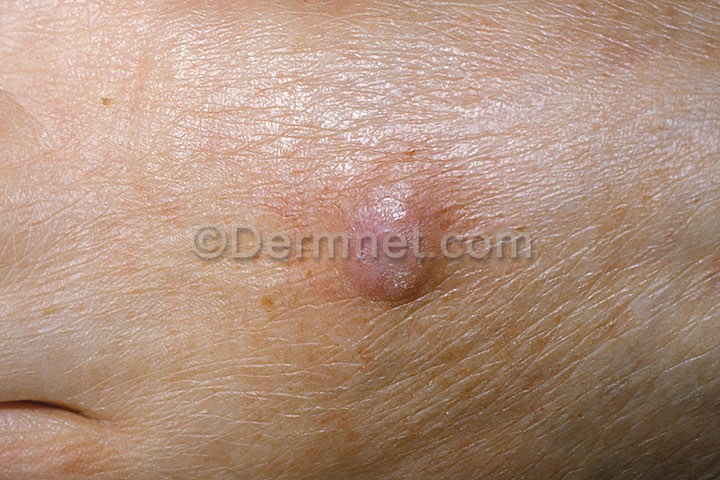
Disease: Seborrheic Keratoses and other Benign Tumors